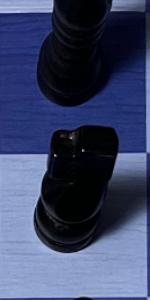
Label: Knight_Black